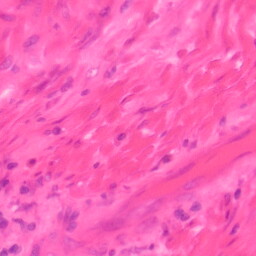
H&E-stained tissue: Colon